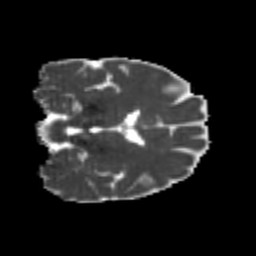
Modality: MD
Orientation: coronal
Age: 21
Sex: female
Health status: healthy
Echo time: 0.074 s